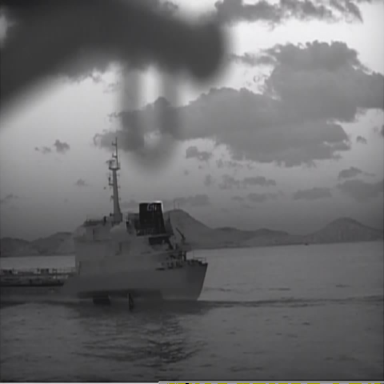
There is a liner in the infrared image.